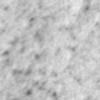
Label: no_change